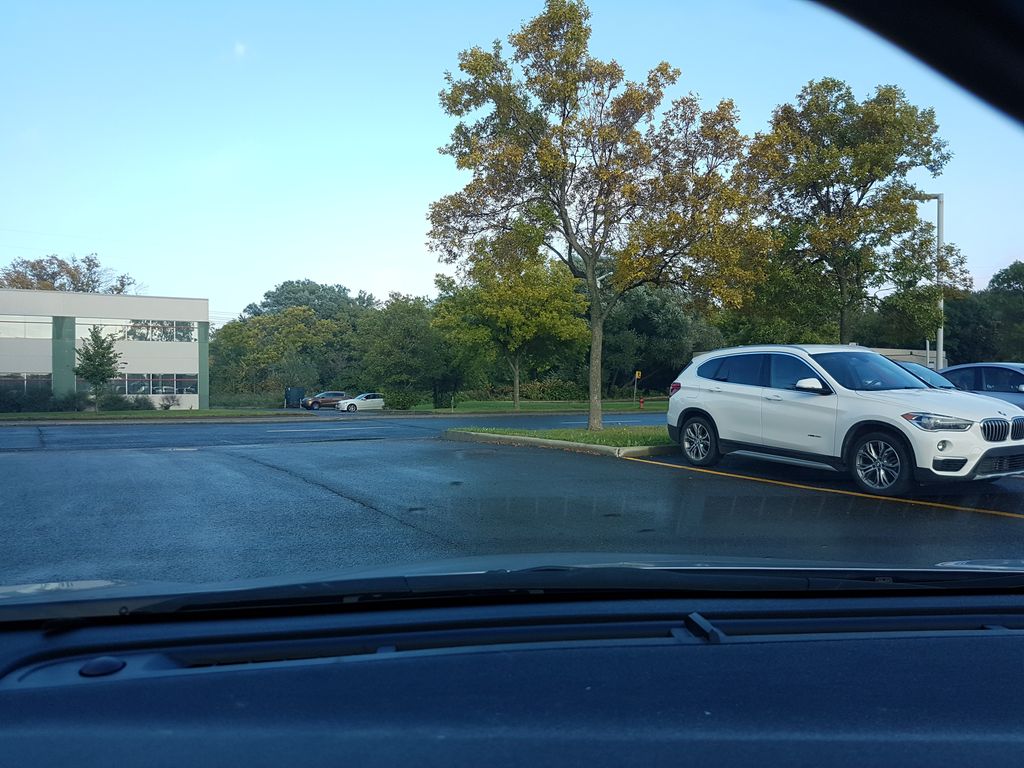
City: quebec_city